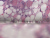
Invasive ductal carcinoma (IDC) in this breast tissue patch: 1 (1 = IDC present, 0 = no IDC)